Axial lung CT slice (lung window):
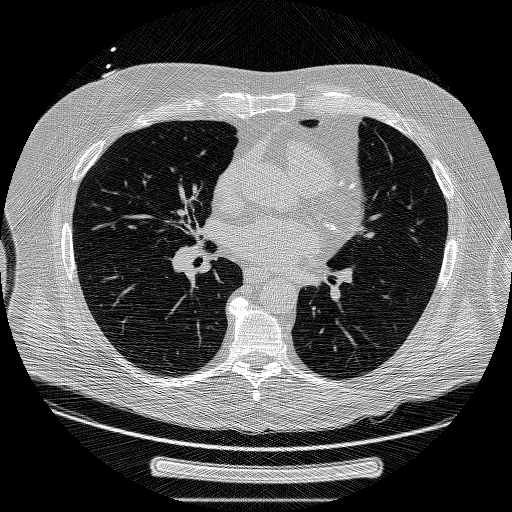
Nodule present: no